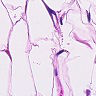
Metastatic tissue present: no